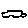
Label: car